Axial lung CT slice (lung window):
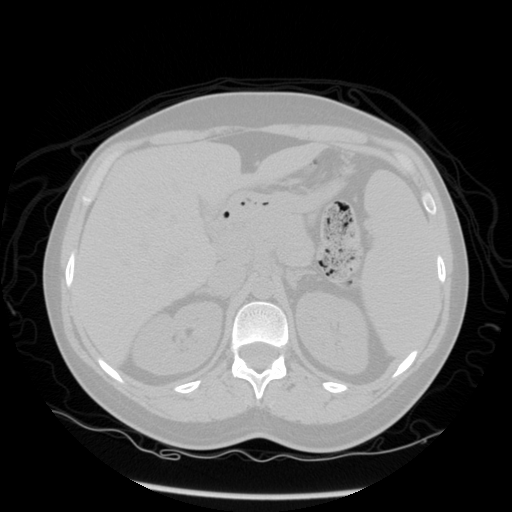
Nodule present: no